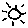
Label: sun